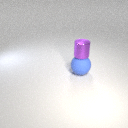
small purple metal cylinder above large blue rubber sphere